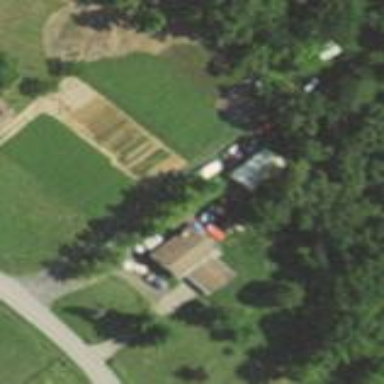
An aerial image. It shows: Farmyard area.